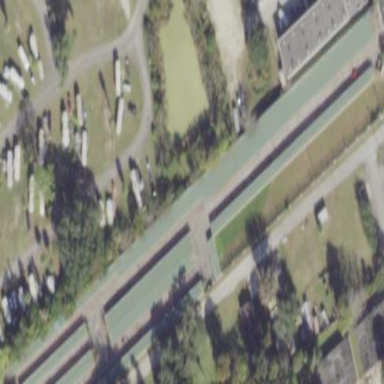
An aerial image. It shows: Building used for storage rental.